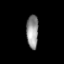
Tissue: lung
Cell type: T cells
Senescence score: 0.2119
Nuclear area (px): 389
Mean DAPI intensity: 146.856